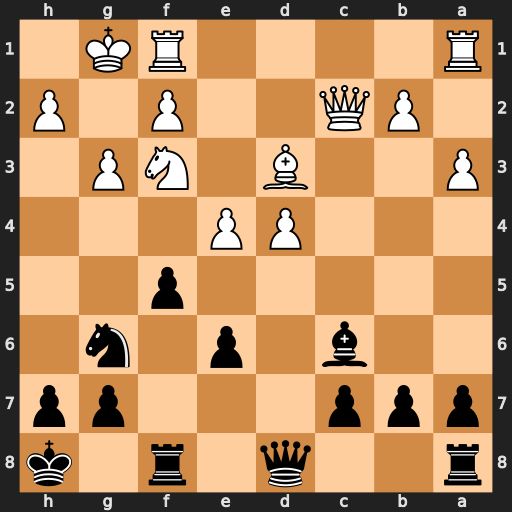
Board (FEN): r2q1r1k/ppp3pp/2b1p1n1/5p2/3PP3/P2B1NP1/1PQ2P1P/R4RK1
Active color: b
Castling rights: -
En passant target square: -
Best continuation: fxe4 Bxe4 Rxf3 Bxc6 bxc6